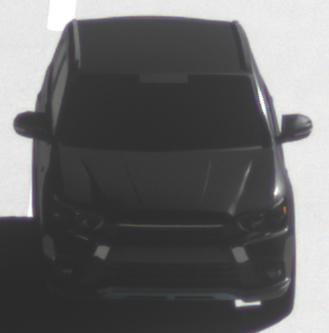
Make: Mitsubishi
Model: Outlander 2.0 Plug-In Hybrid
Detailed model: Outlander (III) Plug-In Hybrid
Model produced from: 2015/10
Model produced until: 2018/08
Doors: 5
Color: black
Road condition: dry road
Daytime: midday
Contrast: high contrast